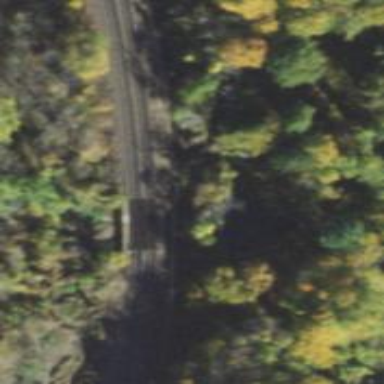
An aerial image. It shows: Bridge over electrified railway track.